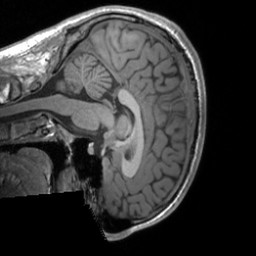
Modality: T1w
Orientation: sagittal
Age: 22
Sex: male
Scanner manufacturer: siemens
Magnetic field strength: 3 T
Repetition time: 1.9 s
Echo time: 0.00226 s